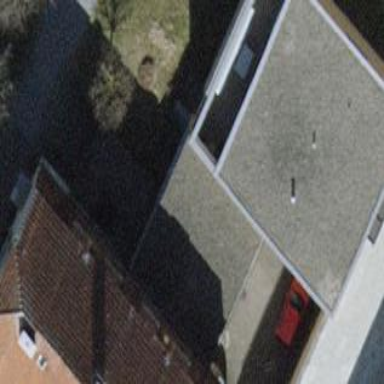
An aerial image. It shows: Building with flat roof.